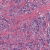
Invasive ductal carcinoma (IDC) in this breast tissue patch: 1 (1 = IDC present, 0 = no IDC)